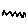
Label: zigzag